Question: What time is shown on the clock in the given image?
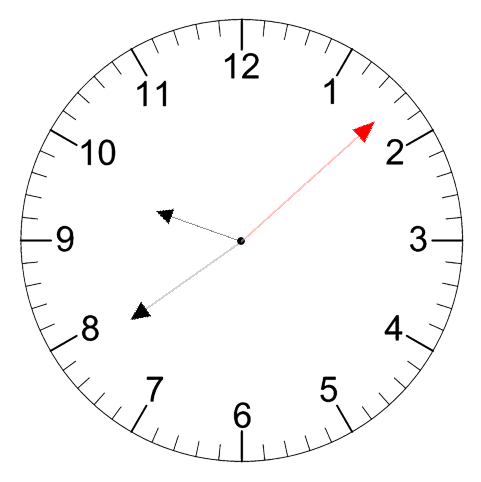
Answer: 09:39:08